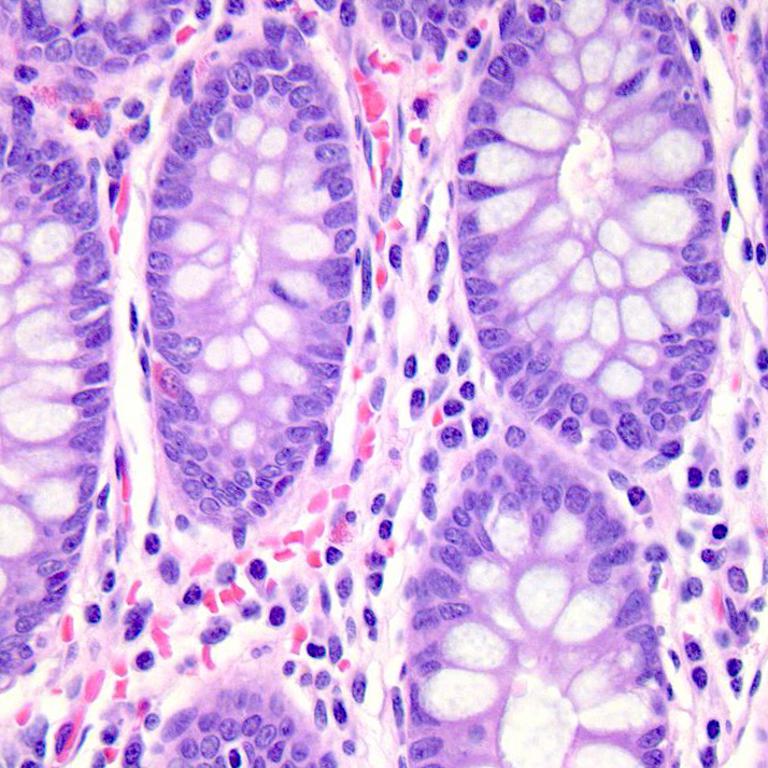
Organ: colon
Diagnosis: benign